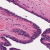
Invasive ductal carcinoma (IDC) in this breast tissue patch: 0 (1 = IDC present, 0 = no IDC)